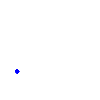
Particle: proton